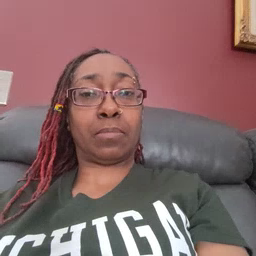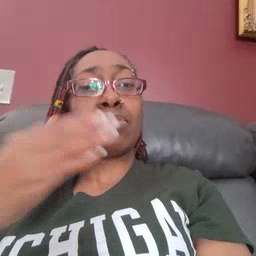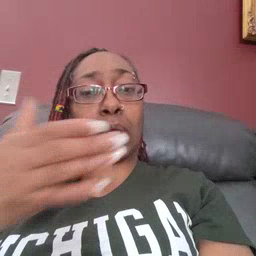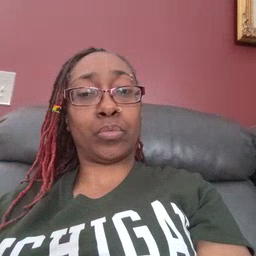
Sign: thankyou